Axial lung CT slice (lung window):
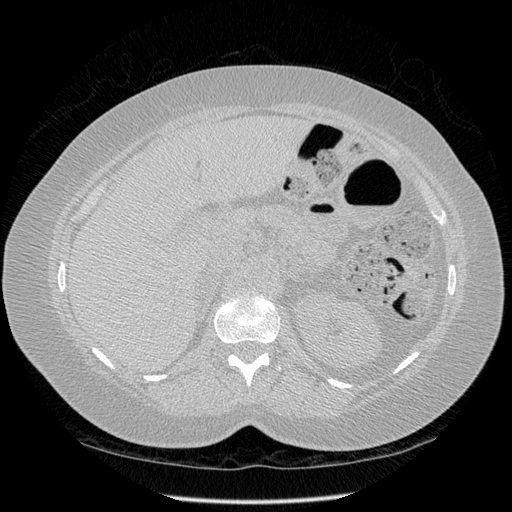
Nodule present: no